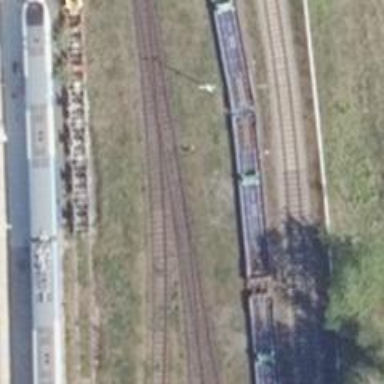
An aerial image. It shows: Railway spur service.